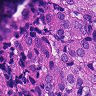
Metastatic tissue present: yes